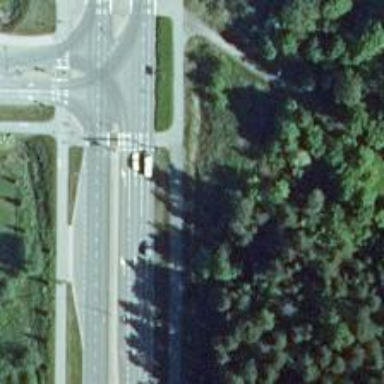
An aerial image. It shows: Asphalt footway with crossing that includes island.